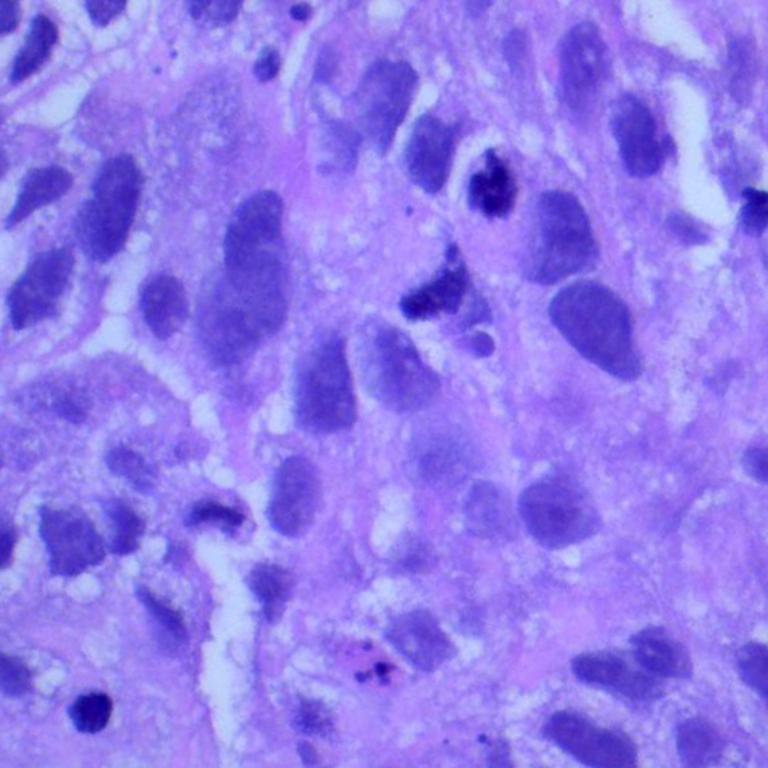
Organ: lung
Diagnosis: squamous carcinomas